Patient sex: F
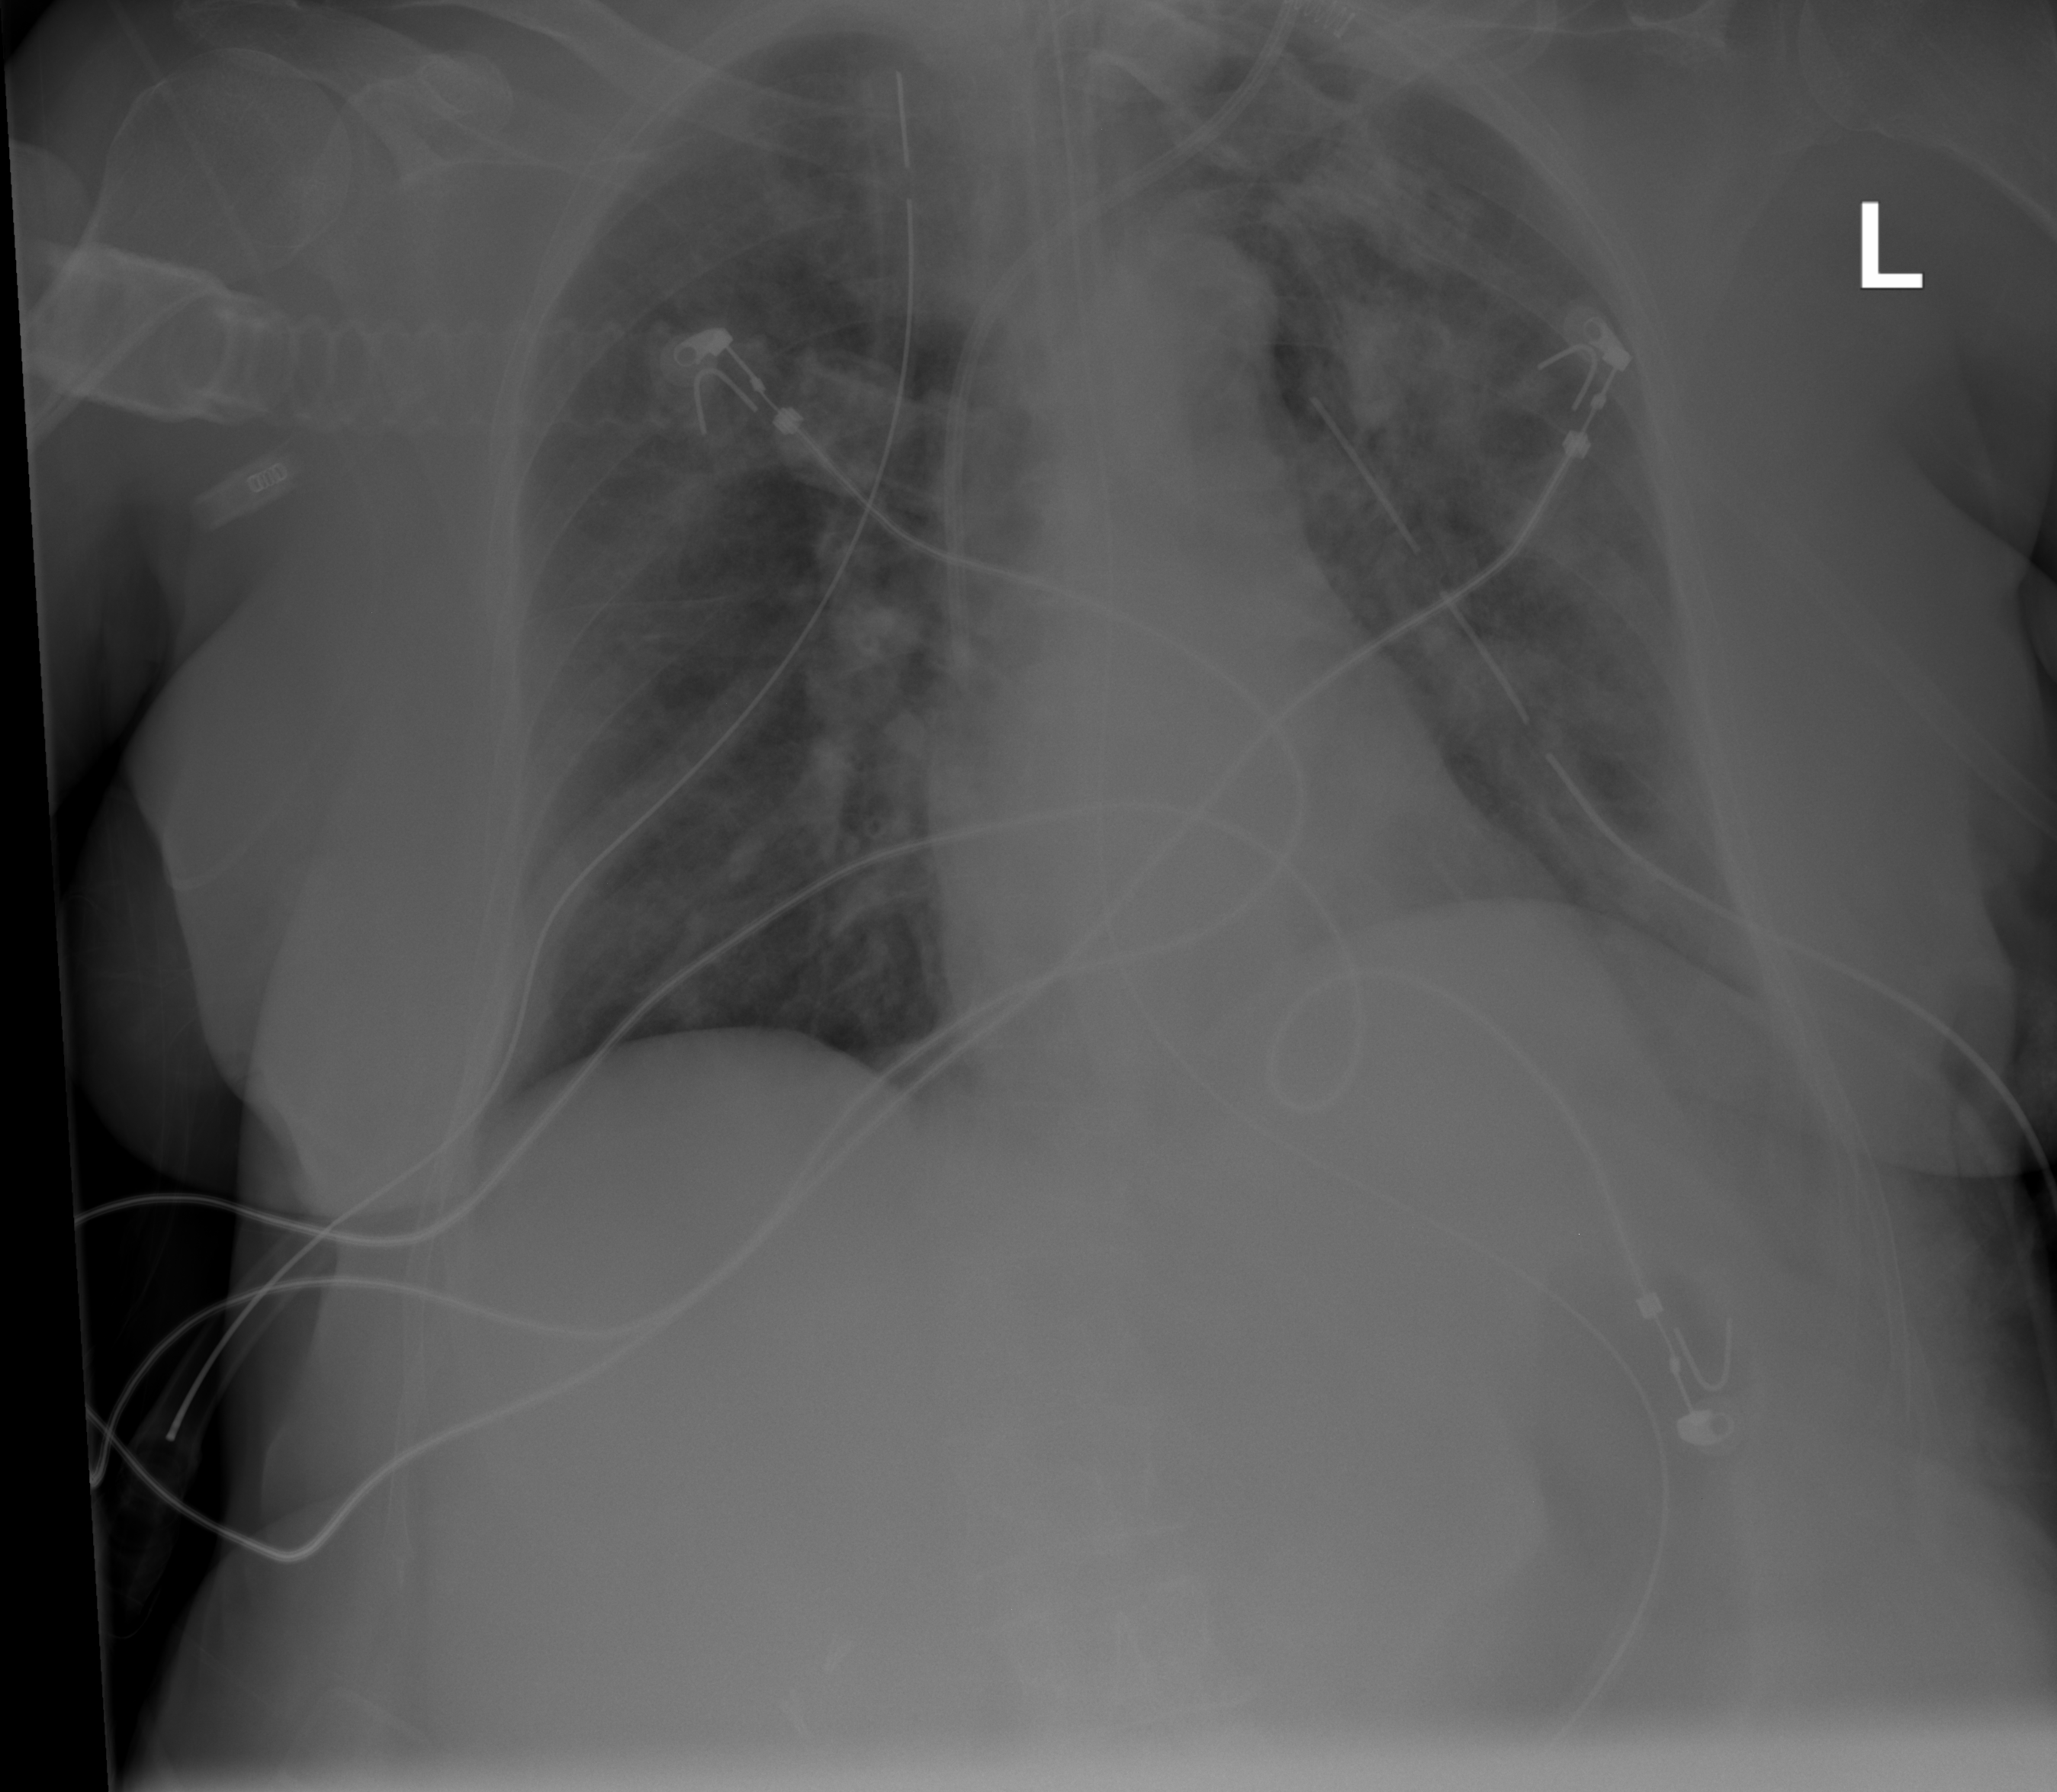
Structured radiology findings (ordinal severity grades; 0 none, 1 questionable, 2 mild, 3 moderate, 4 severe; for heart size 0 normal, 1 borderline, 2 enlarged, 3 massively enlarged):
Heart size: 0
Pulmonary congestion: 2
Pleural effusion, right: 2
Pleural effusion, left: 1
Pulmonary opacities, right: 1
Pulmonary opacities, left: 2
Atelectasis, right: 2
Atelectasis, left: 2